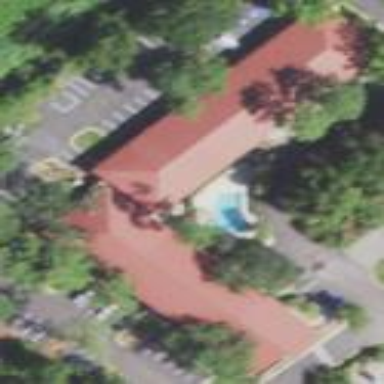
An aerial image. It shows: Motel building.